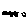
Label: cloud